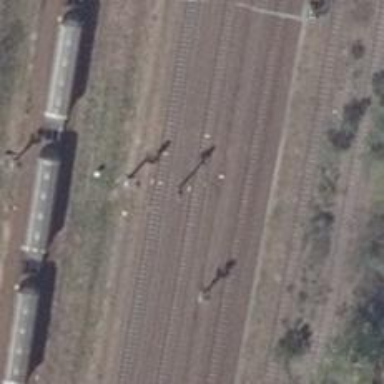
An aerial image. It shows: Railway signal.